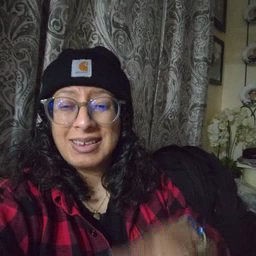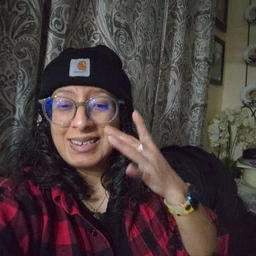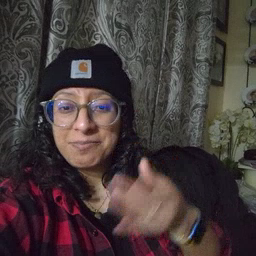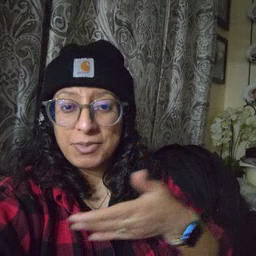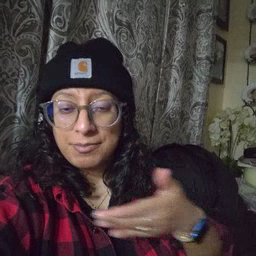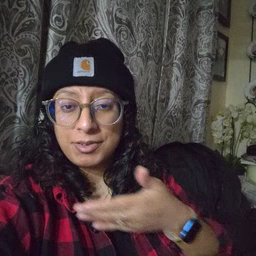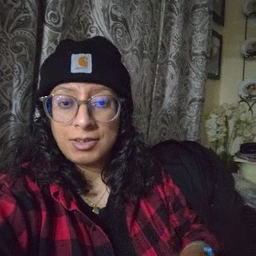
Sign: kitty